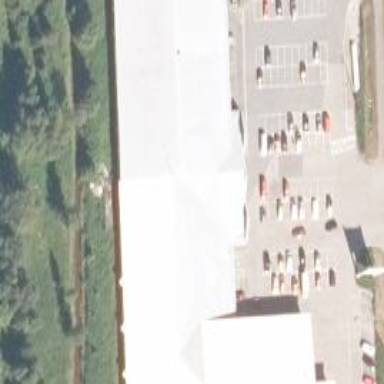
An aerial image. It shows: Supermarket.